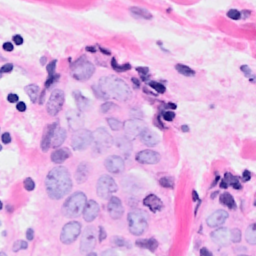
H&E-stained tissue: Breast